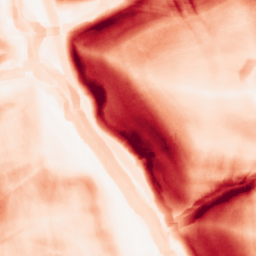
Category: morphological
Decomposition family: morphological_square
Decomposition parameters: operation: gradient
size: 10
Upsampling method: cubic_catmull_rom
Upsampling parameters: scale: 2
Upsampling scale: 2